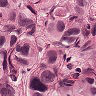
Metastatic tissue present: yes